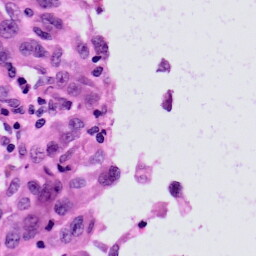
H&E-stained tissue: Skin